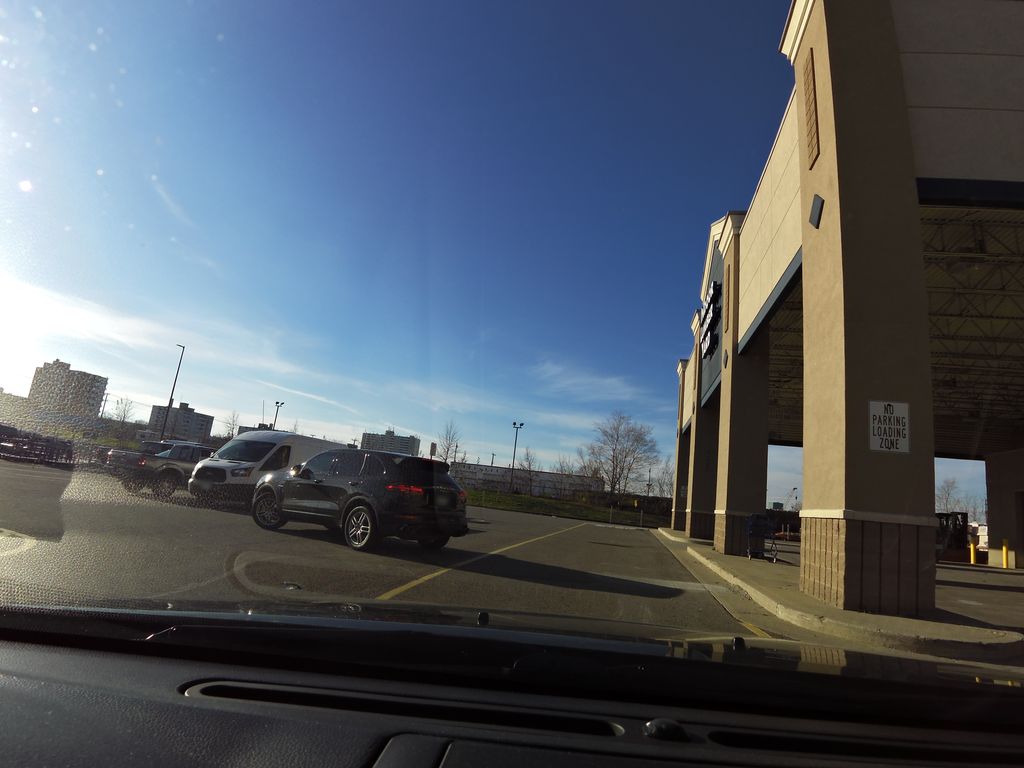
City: hamilton